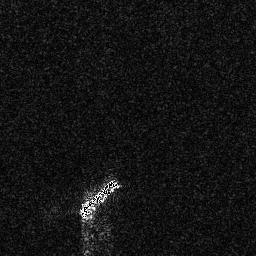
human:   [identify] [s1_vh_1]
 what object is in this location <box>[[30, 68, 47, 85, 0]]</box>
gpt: <ref>1 large ship at the bottom</ref>